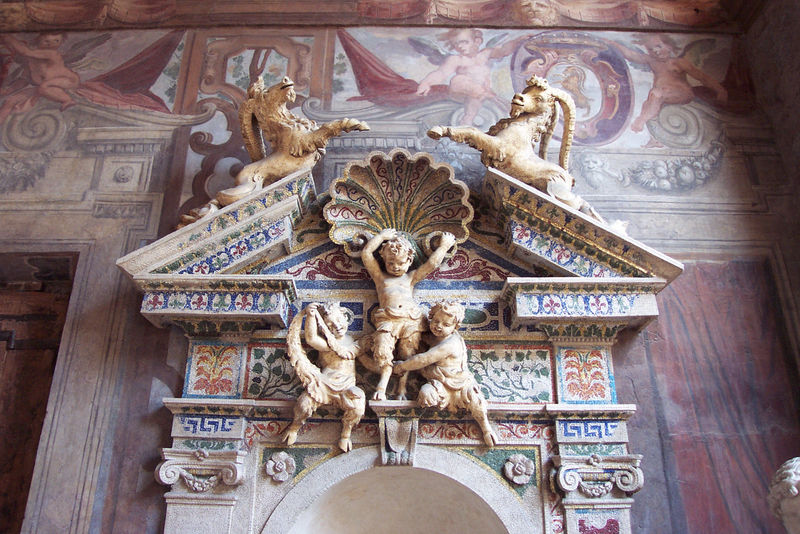
Titel: Palazzo Altemps, Rom
Standort: Rom, Palazzo Altemps (EU - I - Latium)
Schlagwörter: blau, grün, sitzen, bunt, säulen, tür, weiss, dach, rot, tiere, ornament, vorhang, kirche, figur, gold, drei, girlande, locken, kinder, engel, statue, trauben, liebe, ruhe, bogen, giebel, pilaster, figuren, ornamente, wandgemälde, stuck, tor, foto, eingang, frieden, girlanden, portal, statuen, voluten, konsole, muschel, fresko, muscheln, putten, bock, putti, ziege, viereck, fresco, rosetten, mäander, ziegen, geborgenheit, gemsen, widder, steinbock